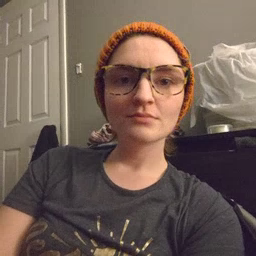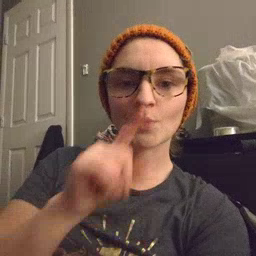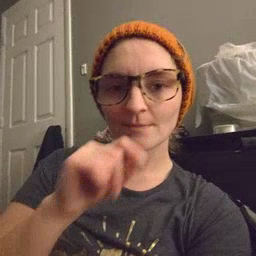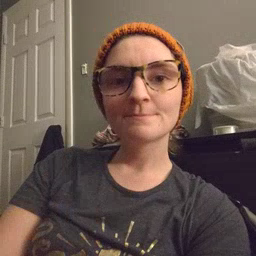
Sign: bird